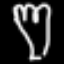
Label: fork